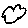
Label: cloud